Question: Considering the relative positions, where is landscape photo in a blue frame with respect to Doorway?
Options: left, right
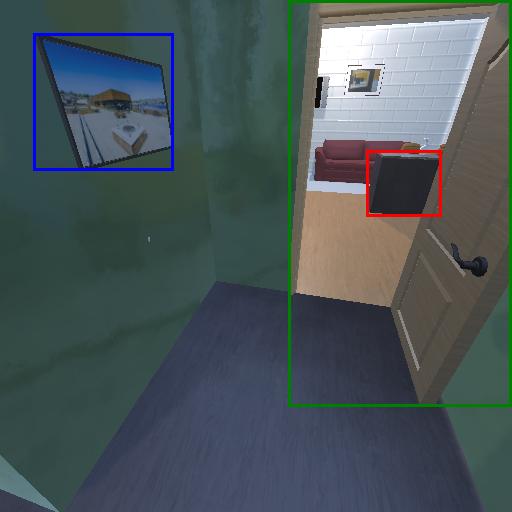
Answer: left